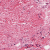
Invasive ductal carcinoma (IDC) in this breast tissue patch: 0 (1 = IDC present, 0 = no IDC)